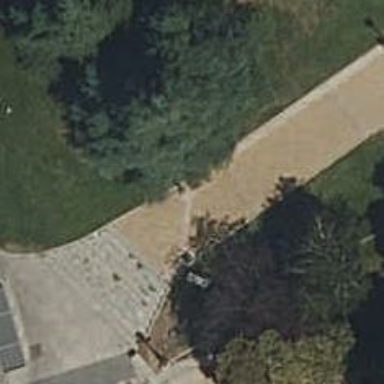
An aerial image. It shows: Path made of paving stones.